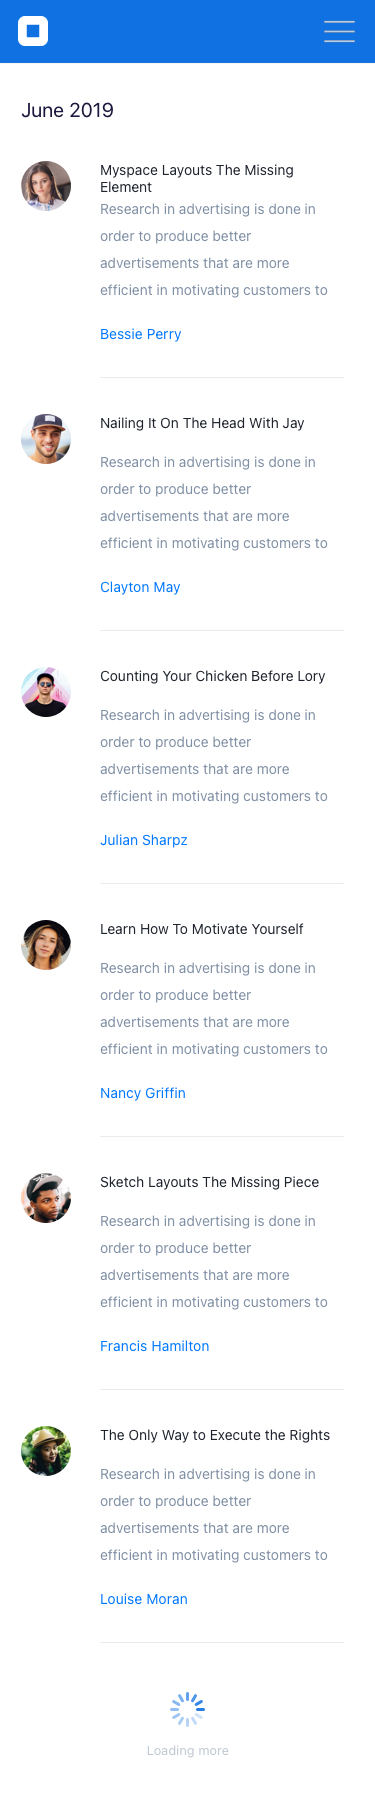
Text in this UI design:
Loading more
Research in advertising is done in order to produce better advertisements that are more efficient in motivating customers to buy a product or a service.
The Only Way to Execute the Rights
Louise Moran
Research in advertising is done in order to produce better advertisements that are more efficient in motivating customers to buy a product or a service.
Sketch Layouts The Missing Piece
Francis Hamilton
Research in advertising is done in order to produce better advertisements that are more efficient in motivating customers to buy a product or a service.
Learn How To Motivate Yourself
Nancy Griffin
Research in advertising is done in order to produce better advertisements that are more efficient in motivating customers to buy a product or a service.
Counting Your Chicken Before Lory
Julian Sharpz
Research in advertising is done in order to produce better advertisements that are more efficient in motivating customers to buy a product or a service.
Nailing It On The Head With Jay
Clayton May
Research in advertising is done in order to produce better advertisements that are more efficient in motivating customers to buy a product or a service.
Myspace Layouts The Missing Element
Bessie Perry
June 2019